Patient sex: F
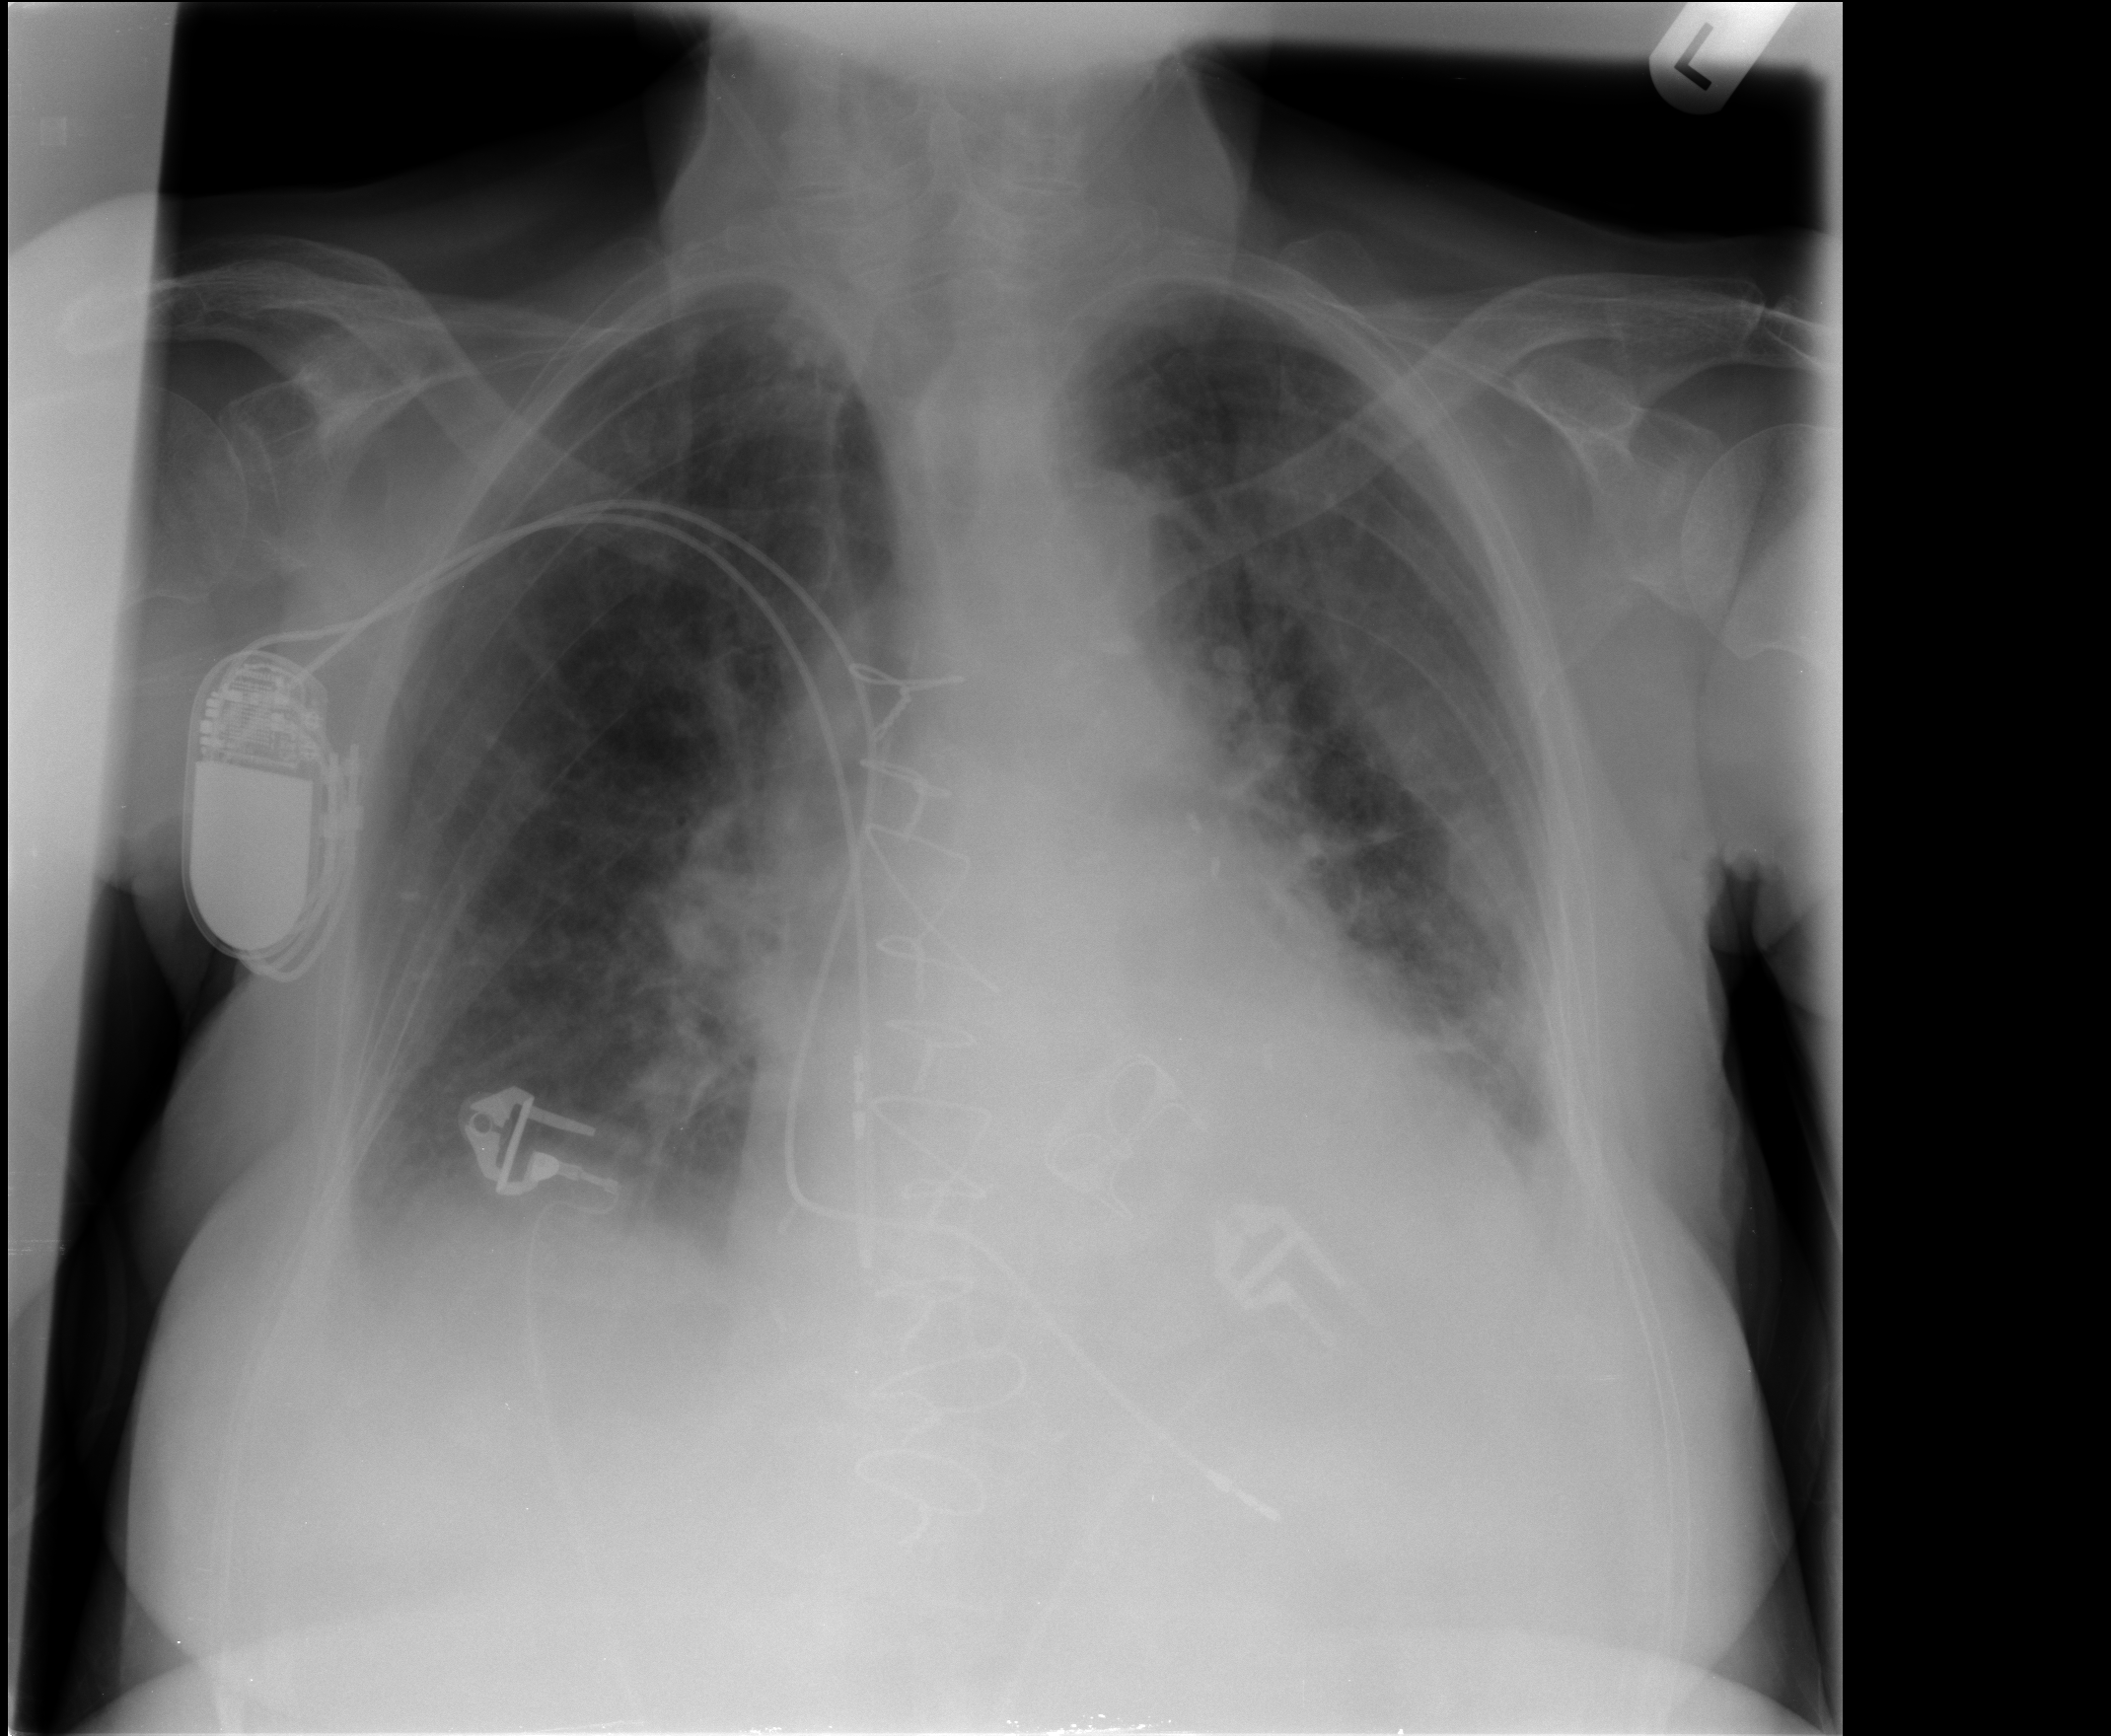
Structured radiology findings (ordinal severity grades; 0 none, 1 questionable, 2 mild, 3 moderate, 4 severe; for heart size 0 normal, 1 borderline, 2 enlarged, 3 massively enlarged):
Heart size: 2
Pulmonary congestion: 2
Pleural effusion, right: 2
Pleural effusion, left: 2
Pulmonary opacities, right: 0
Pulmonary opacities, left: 0
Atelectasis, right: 2
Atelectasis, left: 2